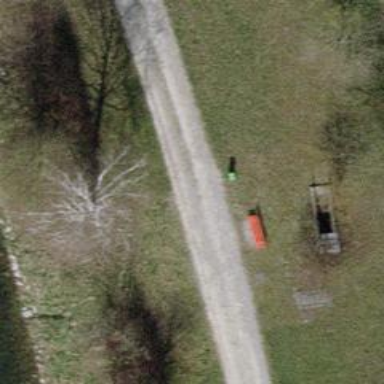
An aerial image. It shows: Red bench.